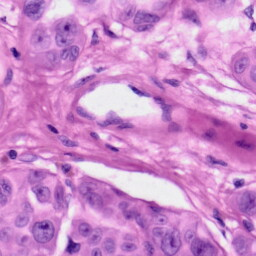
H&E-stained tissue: Skin